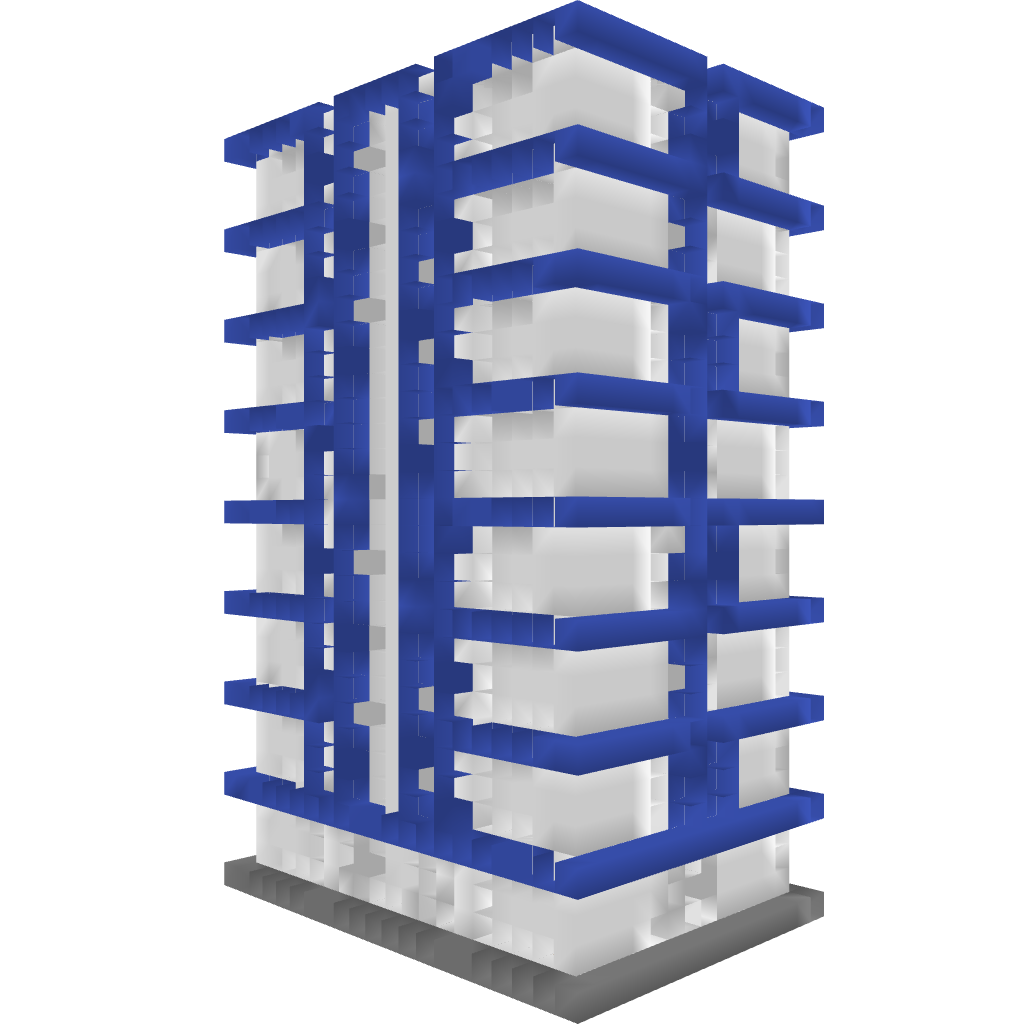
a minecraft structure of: Modern Skyscraper #3 bad low quality